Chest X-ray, PA view. Patient: 60 years old, sex M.
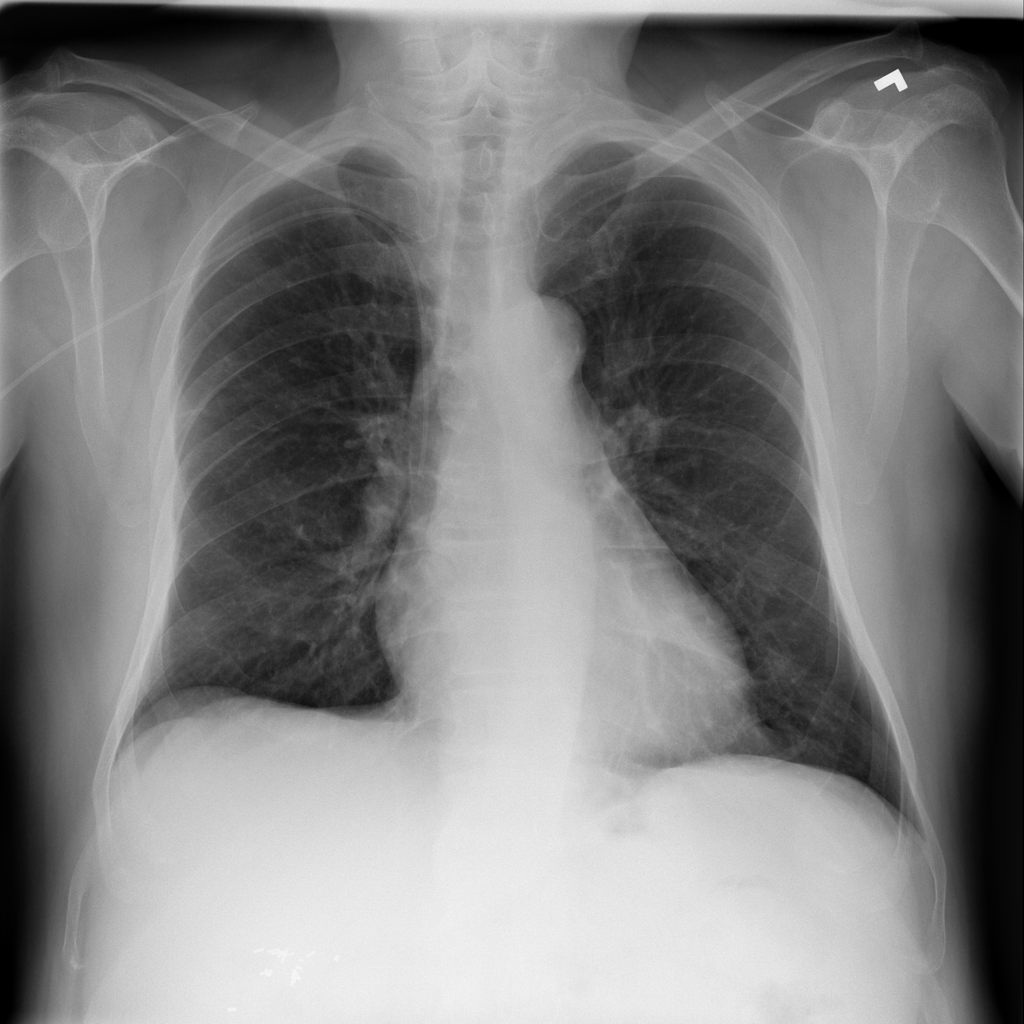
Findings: No Finding